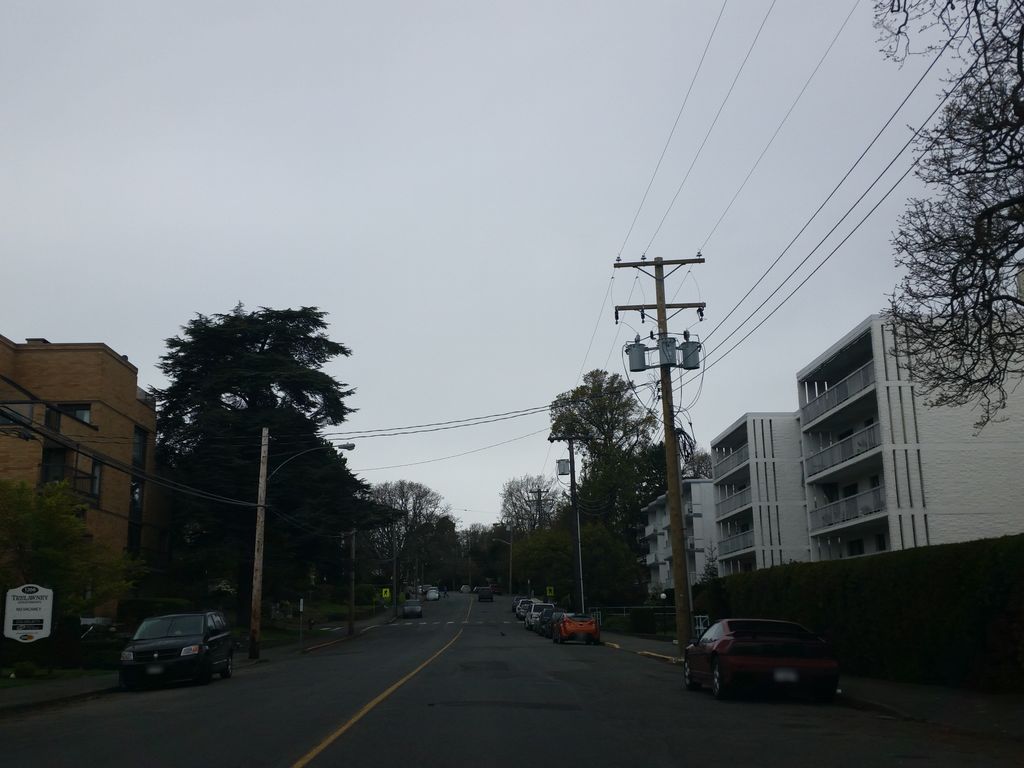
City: victoria